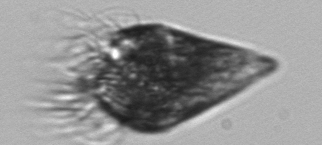
Label: Strombidium_wulffi